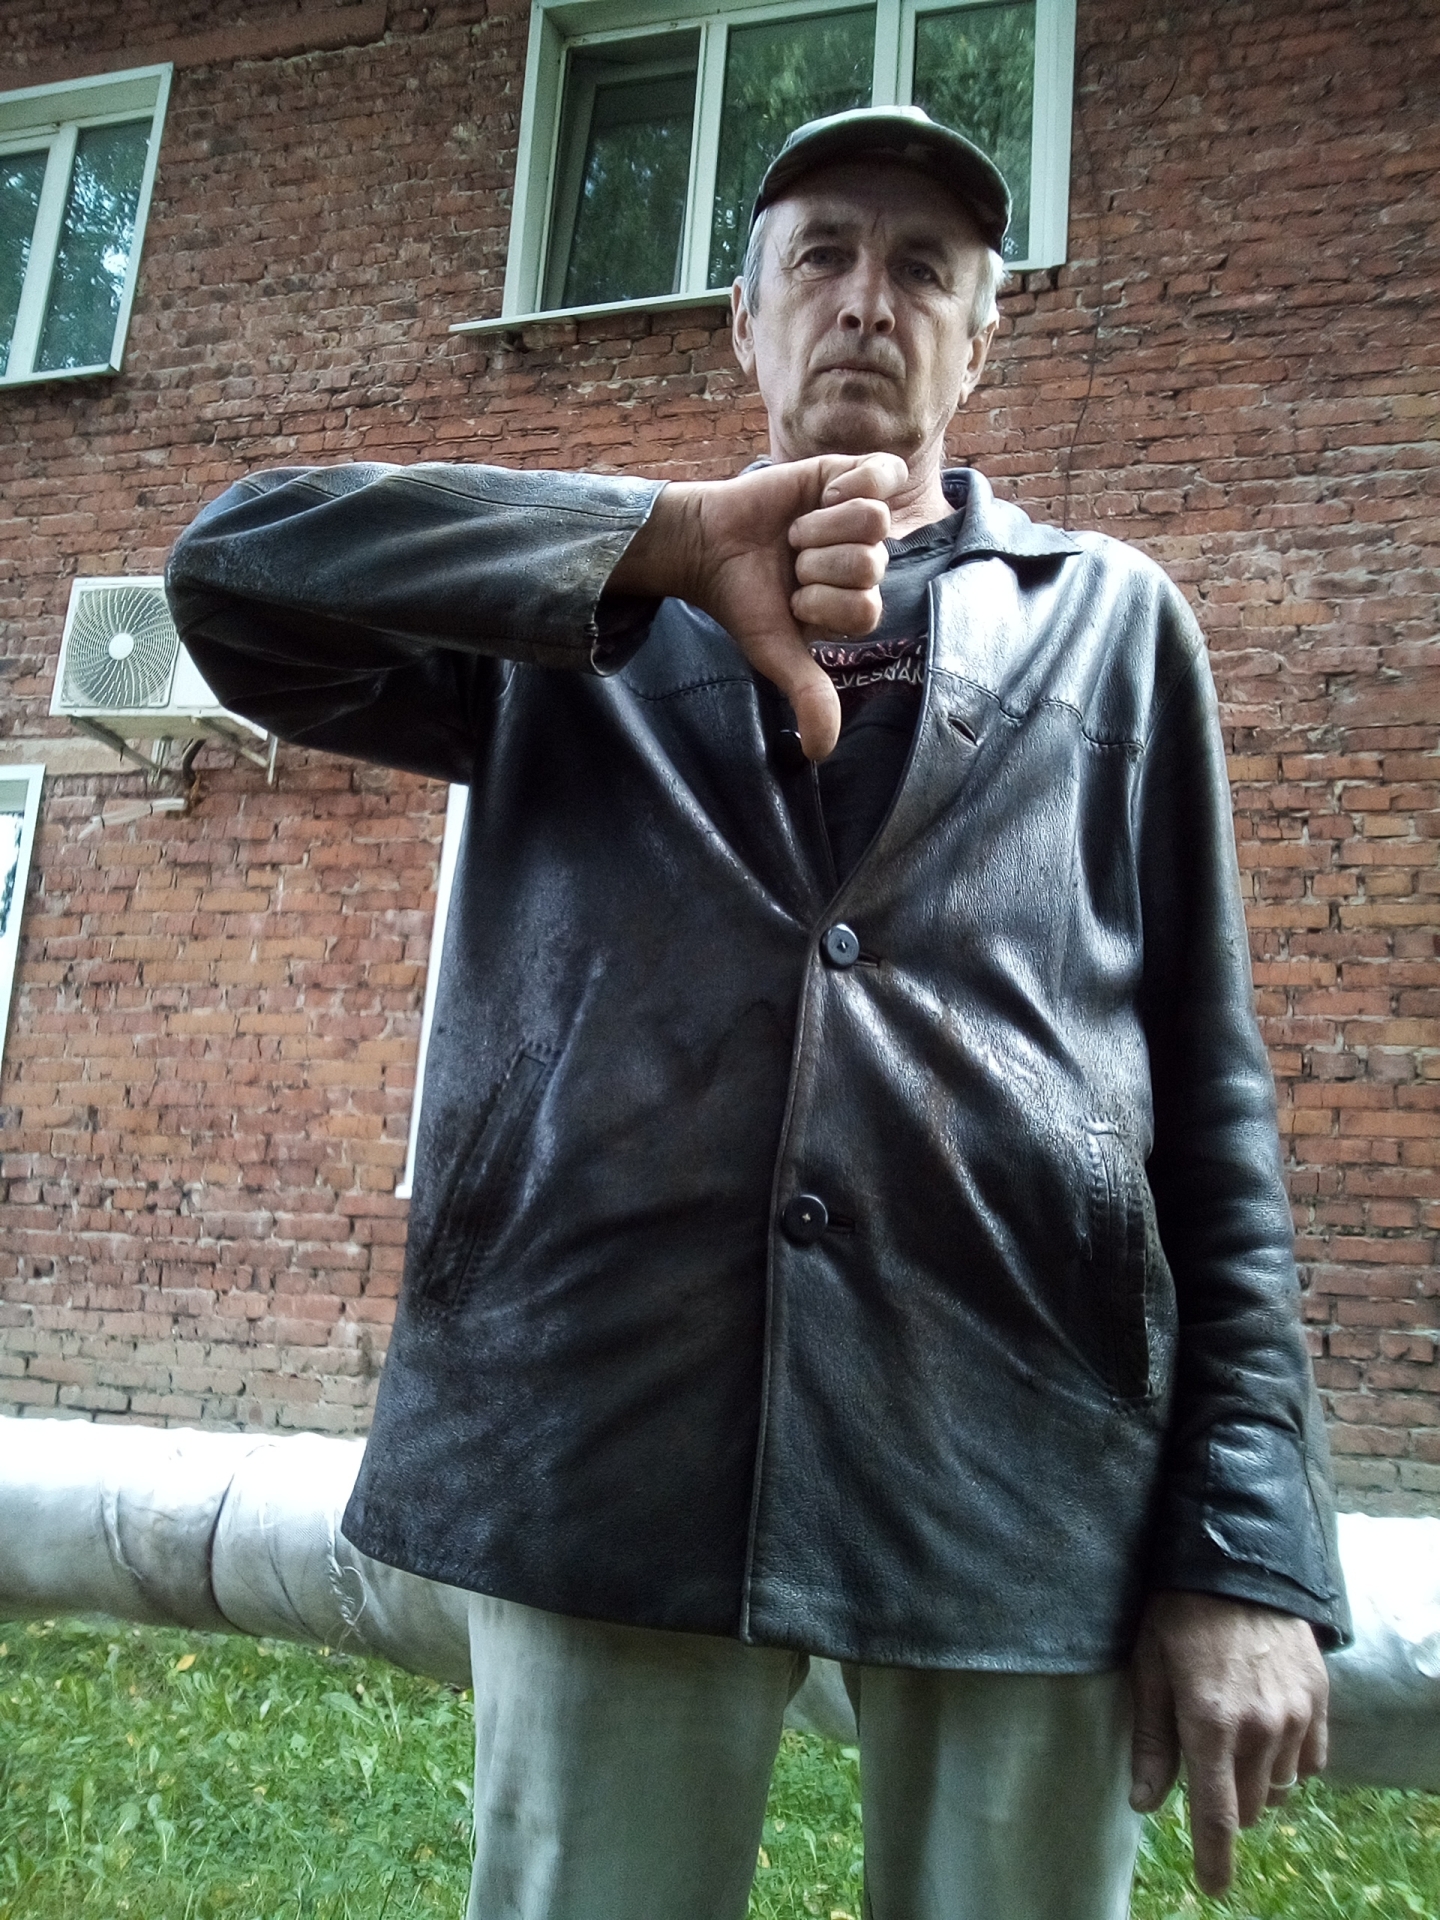
Label: clear